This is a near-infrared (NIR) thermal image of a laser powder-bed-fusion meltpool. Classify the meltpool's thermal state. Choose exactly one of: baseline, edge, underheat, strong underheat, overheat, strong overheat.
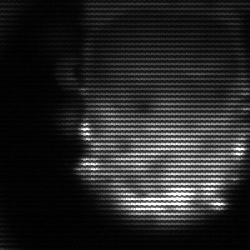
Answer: baseline